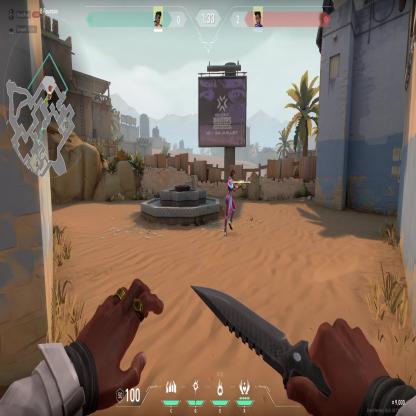
Label: enemy